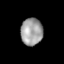
Tissue: lung
Cell type: T cells
Senescence score: 0.2426
Nuclear area (px): 584
Mean DAPI intensity: 160.068